Field crop: tomato
Growth stage: 1
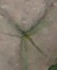
Species: cyperus